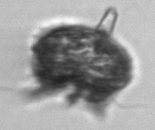
Label: Amylax